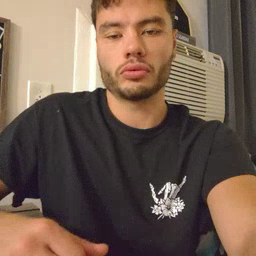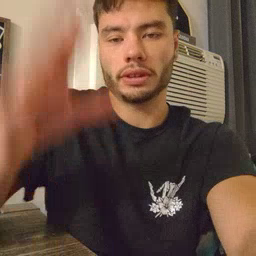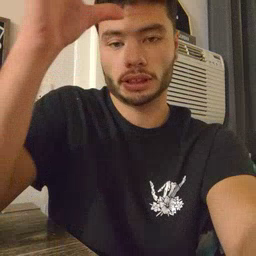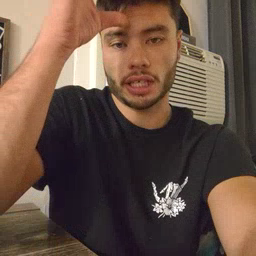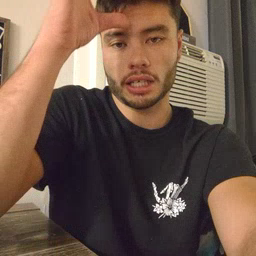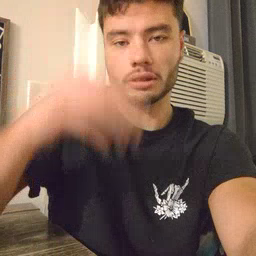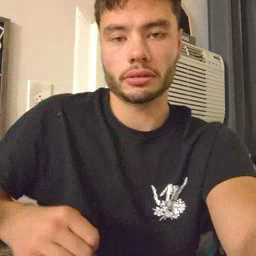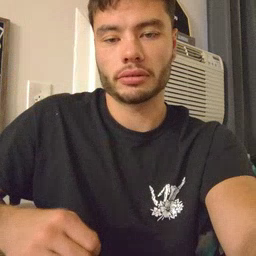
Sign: dad